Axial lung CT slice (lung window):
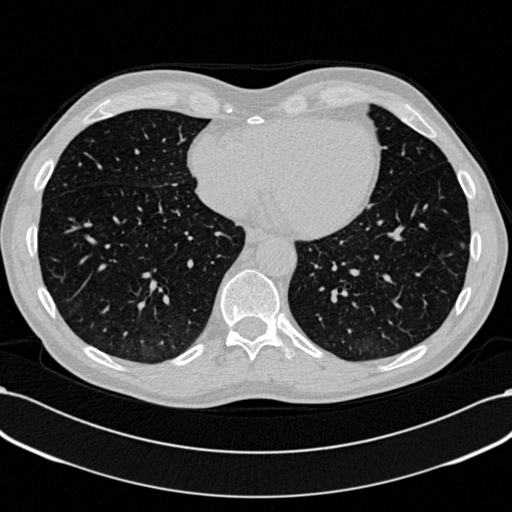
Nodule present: yes
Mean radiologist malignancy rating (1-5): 3.333